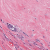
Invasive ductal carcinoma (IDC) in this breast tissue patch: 1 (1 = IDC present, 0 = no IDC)